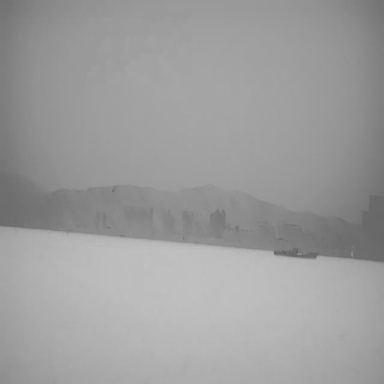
There is a bulk_carrier in the infrared image.